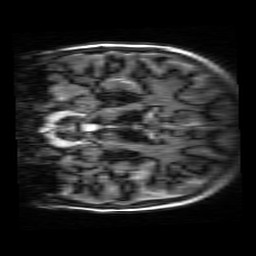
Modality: MP2RAGE
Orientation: coronal
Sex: female
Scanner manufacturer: siemens
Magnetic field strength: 3 T
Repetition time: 5 s
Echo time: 0.00355 s